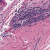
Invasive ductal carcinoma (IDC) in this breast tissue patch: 0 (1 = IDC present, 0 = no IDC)